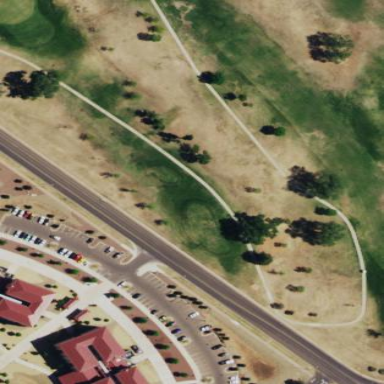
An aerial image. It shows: Scenic golf fairway.